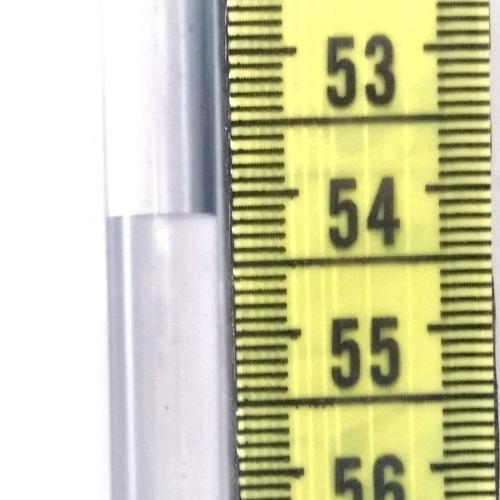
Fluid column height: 54.1 cm